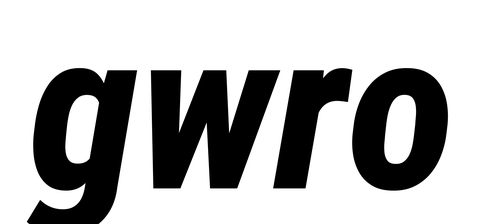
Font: Roboto-Italic_Condensed_ExtraBold_Italic